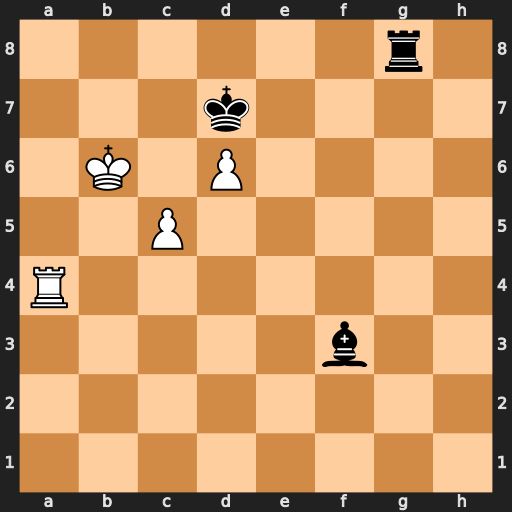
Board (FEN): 6r1/3k4/1K1P4/2P5/R7/5b2/8/8
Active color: w
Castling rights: -
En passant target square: -
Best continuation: Ra7+ Ke6 Re7+ Kd5 d7